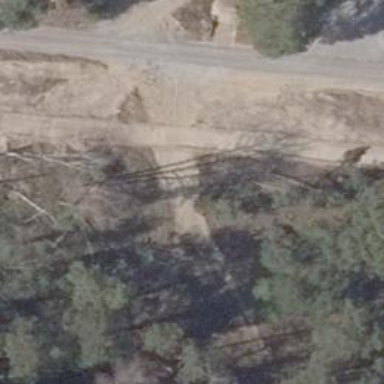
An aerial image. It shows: Dirt track road with grade 4 tracktype.